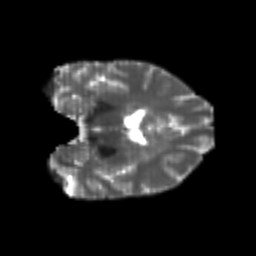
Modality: T2w
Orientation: coronal
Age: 20
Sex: female
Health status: healthy
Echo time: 0.074 s